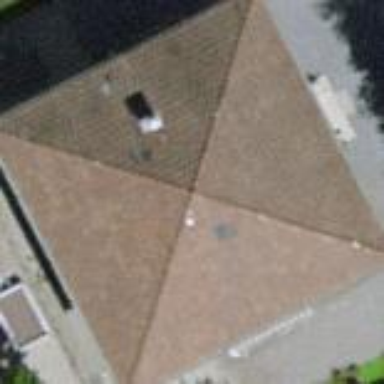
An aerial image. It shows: Building with pyramidal-shaped roof.